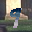
Label: 9